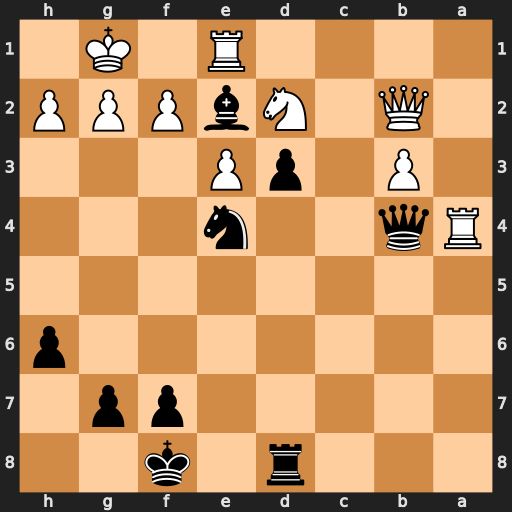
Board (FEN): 3r1k2/5pp1/7p/8/Rq2n3/1P1pP3/1Q1NbPPP/4R1K1
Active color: b
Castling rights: -
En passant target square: -
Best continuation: Qxd2 Qxd2 Nxd2